Interaction volume radius: 10 \u00c5
Interaction volume height: 20 \u00c5
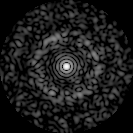
Disorder parameter: 0.8367